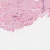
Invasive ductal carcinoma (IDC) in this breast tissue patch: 0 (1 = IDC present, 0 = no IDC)